Interaction volume radius: 5 \u00c5
Interaction volume height: 30 \u00c5
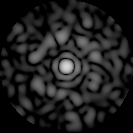
Disorder parameter: 0.8111